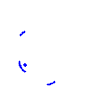
Particle: proton